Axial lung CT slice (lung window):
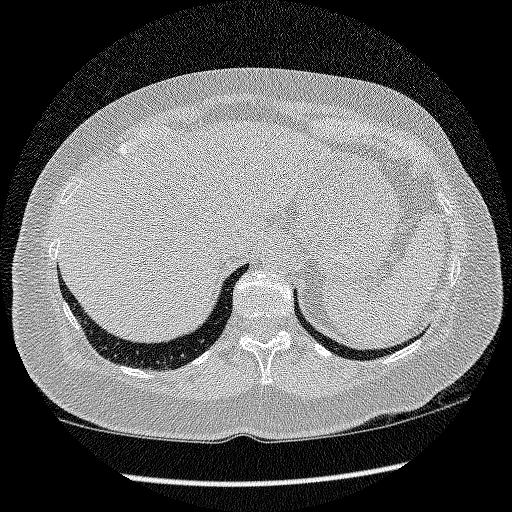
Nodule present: no